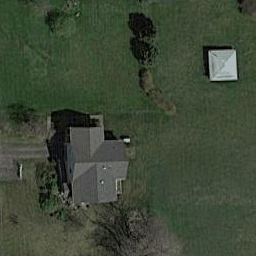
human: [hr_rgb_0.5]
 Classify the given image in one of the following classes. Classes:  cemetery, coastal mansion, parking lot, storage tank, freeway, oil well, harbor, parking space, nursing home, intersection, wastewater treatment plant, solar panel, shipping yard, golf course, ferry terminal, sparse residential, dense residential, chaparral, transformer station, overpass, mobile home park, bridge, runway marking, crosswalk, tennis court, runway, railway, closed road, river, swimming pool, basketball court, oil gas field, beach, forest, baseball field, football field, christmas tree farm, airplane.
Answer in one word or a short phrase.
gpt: sparse residential